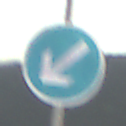
Verkehrszeichen: VorgeschriebeneVorbeifahrtLinks
Umgebung: Outdoor, Nature
Tageszeit: SunriseSunset
Wetter: PartlyCloudy
Licht: Natural
Jahreszeit: Summer
Kontrast: HighContrast